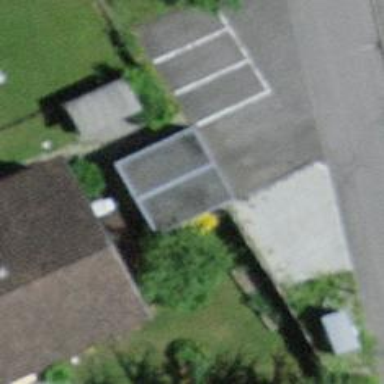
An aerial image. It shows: Garage.